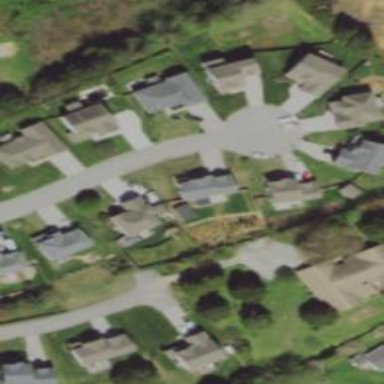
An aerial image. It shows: This residential area consists of single-family homes.